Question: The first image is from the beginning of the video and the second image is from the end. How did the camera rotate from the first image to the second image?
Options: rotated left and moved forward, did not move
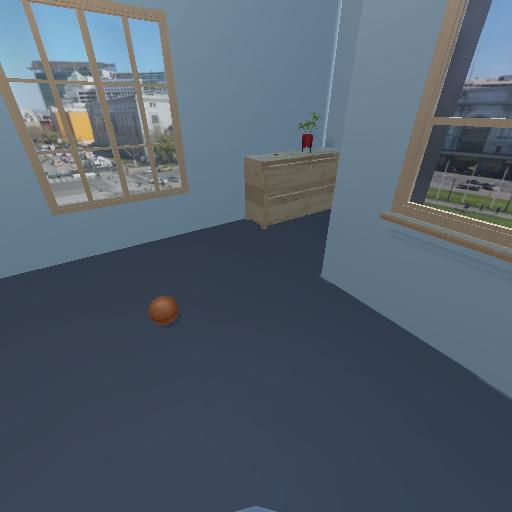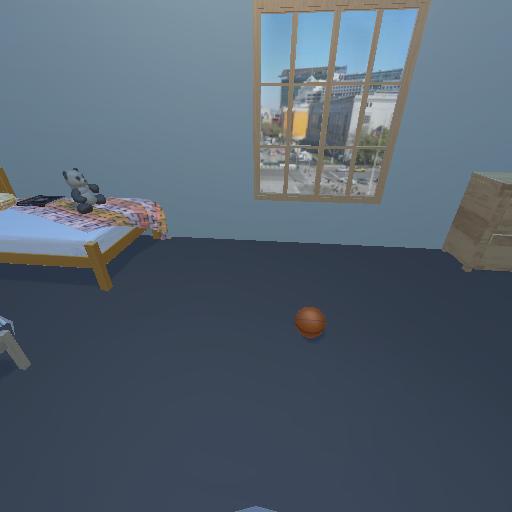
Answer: rotated left and moved forward